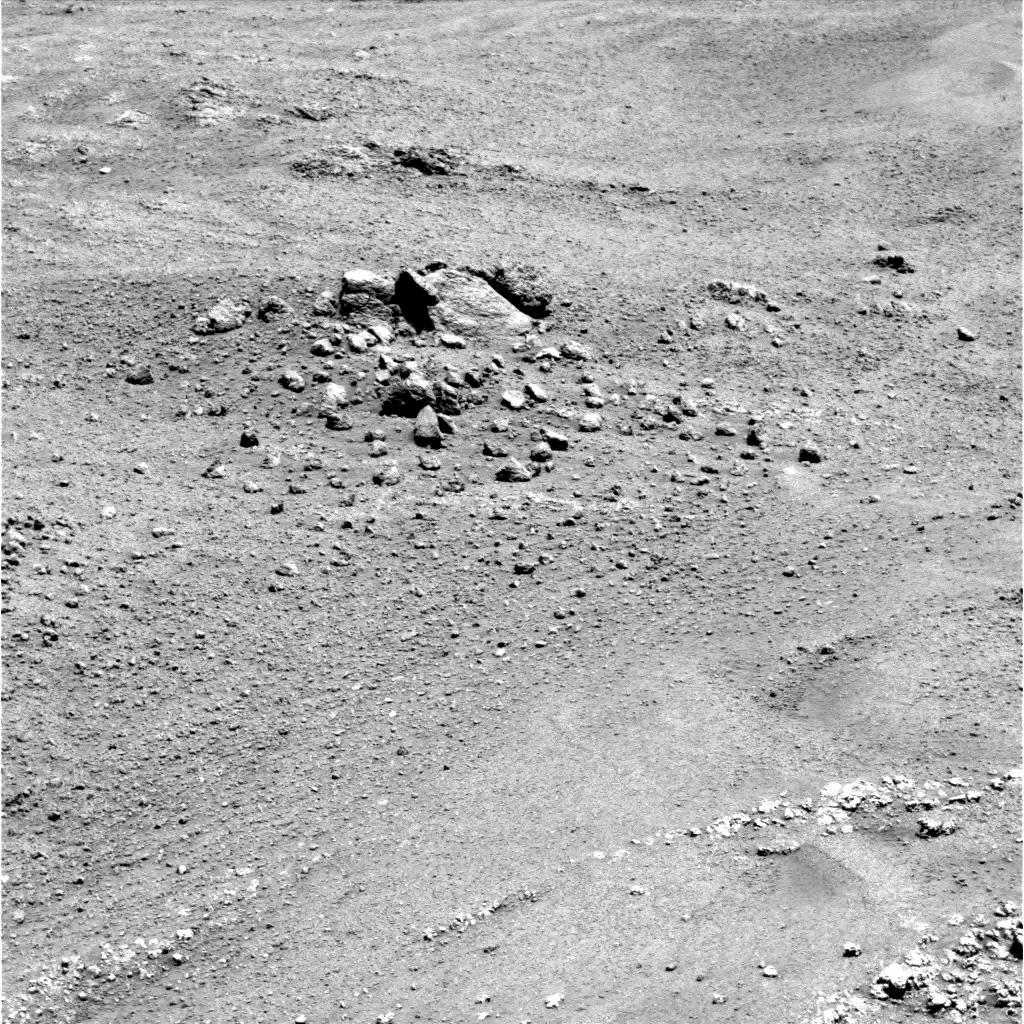
Terrain classes present: Bedrock, Gravel / Sand / Soil, Rock, Shadow